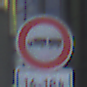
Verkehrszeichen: VerbotLastkraftwagenMitAnhaenger
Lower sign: ZeitangabenOhneBeschraenkungAufWochentage1
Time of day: SunriseSunset
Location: Outdoor (Urban)
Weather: PartlyCloudy
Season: NotSpecified
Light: Natural